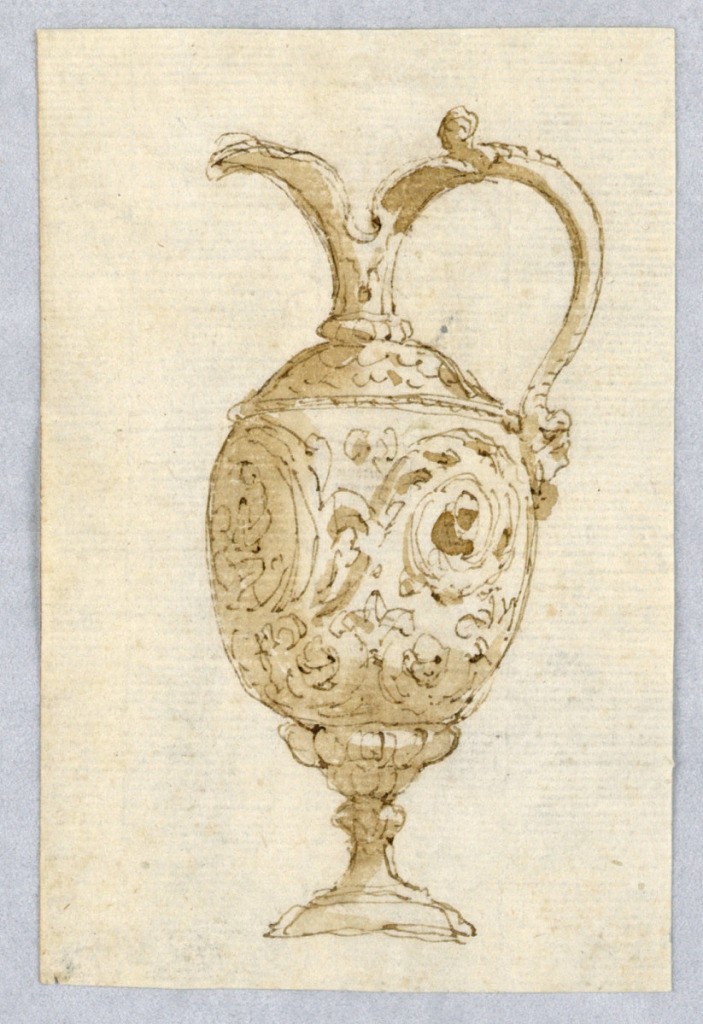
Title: Design for a Pitcher
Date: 1800–1830
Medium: Pen and ink, brush and wash on paper
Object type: Drawing
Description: Vertical rectangle showing design for a pitcher in the antique style.